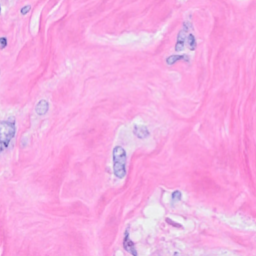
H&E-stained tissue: Breast